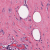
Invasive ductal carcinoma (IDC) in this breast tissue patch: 0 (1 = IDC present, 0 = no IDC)